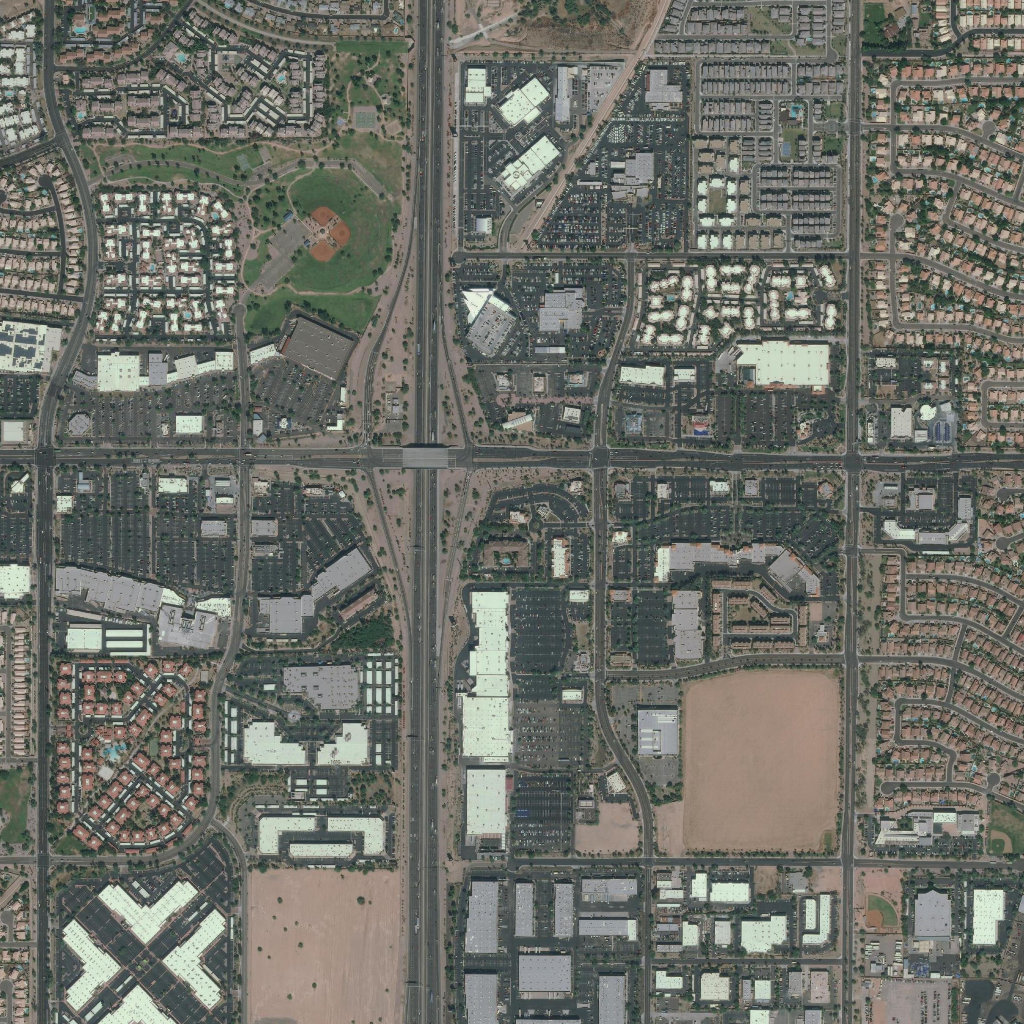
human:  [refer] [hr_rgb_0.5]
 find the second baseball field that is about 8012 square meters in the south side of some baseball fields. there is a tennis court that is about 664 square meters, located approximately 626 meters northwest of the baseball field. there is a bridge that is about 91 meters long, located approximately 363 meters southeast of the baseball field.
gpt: <box>[[31, 19, 38, 26, 0]]</box>